Question: Is there a way to get rid of the 'CMake Rules' folders in targets in Visual Studio?

In this case the 'game' target uses <URL> for precompiled header support and the 'omg' target has a custom command that parses the '.mix' file and outputs the '..._gen.h' file.
Also would it be possible to remove the 'CMakeLists.txt' file from there too? I know it's there for convenience but in my workflow it isn't that useful.
Started a second bounty because I really need this - these "CMake Rules" folders are bloating my solution explorer because I have 100+ projects which all have them!
I would accept anything - a CMake way, a VS way (some "solution explorer view" or macro or whatever)...
here is sort-of the cmake for the 'omg' target:
'''
add_library(omg SHARED D:/omg.cpp D:/omg.mix)
add_custom_command(OUTPUT D:/omg_gen.h MAIN_DEPENDENCY D:/omg.mix COMMAND python D:/mixify.py D:/omg.mix D:/omg_gen.h)
add_custom_target(${target}_gen_${mix_name_only} DEPENDS ${gen_header})
add_dependencies(omg omg_gen)
target_sources(omg PUBLIC D:/omg_gen.h)
'''
so 'omg_gen.h' is generated from 'omg.mix' and then included in 'omg.cpp'
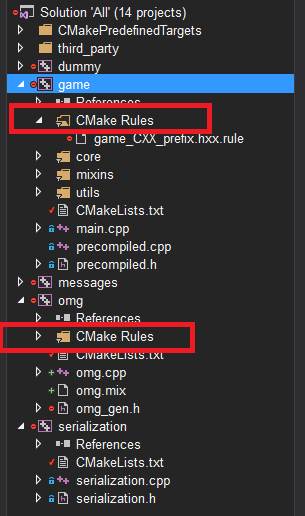
Answer: The '.rule' files are needed by CMake to attach the custom commands to some "dummy" self-generated file, if there are no input files given. You can see this when you look at the '.rule' file properties of your Visual Studio project in question (see 'Custom Build Tool/General/Command Line').
If you're not changing the CMake script code containing those target, you can't get rid of them.
You can only move them into the project's root source folder or any other folder you specify.
I've successfully tested the following example:
'''
cmake_minimum_required(VERSION 2.8)
project(NoRulesSourceGroup NONE)
# Overwrite the rule for "CMake Rules" with do-not-match-anything (-> root)
source_group("CMake Rules" REGULAR_EXPRESSION "^$")
# Move ".rule" files somewhere else
source_group("Some Other Source Group" REGULAR_EXPRESSION "\.rule$")
add_custom_target(
${PROJECT_NAME}
COMMAND ${CMAKE_COMMAND} -E echo "Hello World"
)
'''
---
: You could also combine the above regular expression with a match for 'CMakeLists.txt':
'''
source_group("Some Other Source Group" REGULAR_EXPRESSION "CMakeLists\.txt|\.rule$")
'''
---
: If you can modify your CMake script code, you should add to your <URL> call:
> '''
MAIN_DEPENDENCY
'''
Specify the primary input source file to the command. This is treated just like any value given to the DEPENDS option but also suggests to Visual Studio generators where to hang the custom command. At most one custom command may specify a given source file as its main dependency.
In your case you won't even need the additional custom target since you have a dependency through the header file. I've successfully tested the following derived from your question's example:
'''
file(WRITE omg.cpp "")
file(WRITE omg.mix "")
add_library(omg SHARED omg.cpp omg.mix)
add_custom_command(
OUTPUT ${CMAKE_CURRENT_BINARY_DIR}/omg_gen.h
MAIN_DEPENDENCY omg.mix
COMMAND ${CMAKE_COMMAND} -E copy ${CMAKE_CURRENT_SOURCE_DIR}/omg.mix ${CMAKE_CURRENT_BINARY_DIR}/omg_gen.h
)
target_sources(omg PUBLIC ${CMAKE_CURRENT_BINARY_DIR}/omg_gen.h)
'''
- <URL>